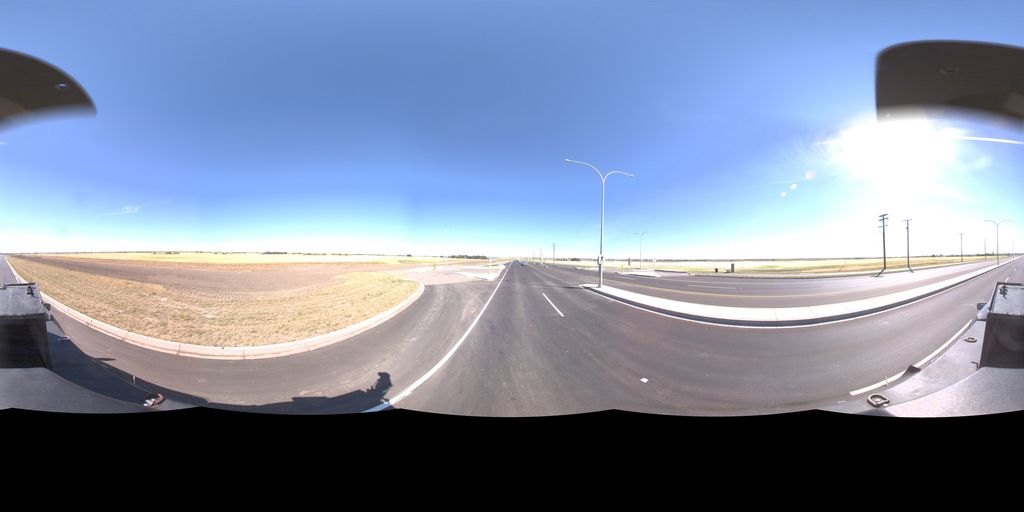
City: saskatoon